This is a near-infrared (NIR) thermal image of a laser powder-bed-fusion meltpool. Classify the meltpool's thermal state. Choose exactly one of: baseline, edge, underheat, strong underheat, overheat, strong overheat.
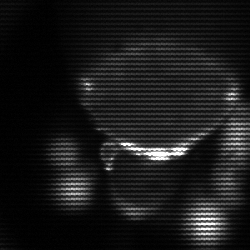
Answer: edge